Question: I'm the developer of this PHP class wrapper for Asana API <URL>
In the last Asana API update, tags support were added. I added all the endpoints to my class but I found that one isn't working. This one:
<URL>
It returns me HTTP code 0...
That fails too:
'''
curl -u API_KEY: https://app.asana.com/api/1.0/tags
'''
Everything is working, get tags by workspace, add tags to task, etc.
But that doesn't and documentation says it should work.

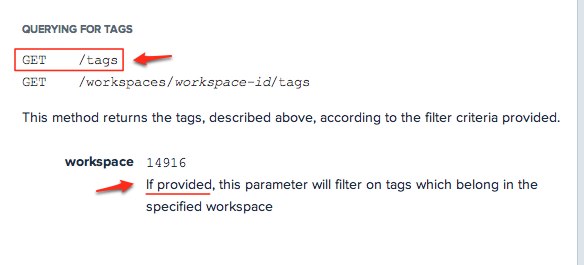
Answer: (I work at Asana)
This appears to work on Asana's end. If you are logged-in to Asana, try putting that URL in your browser.
HTTP status code 0 is not something that is returned from the API. More than likely that is just a code on your HTTP client to indicate that the server never returned a response. It is possible that you have a large number of tags so the response takes too long or is too large, but we have seen this particular request return hundreds of tags successfully.
Perhaps you have a very short timeout or some other connection problem?